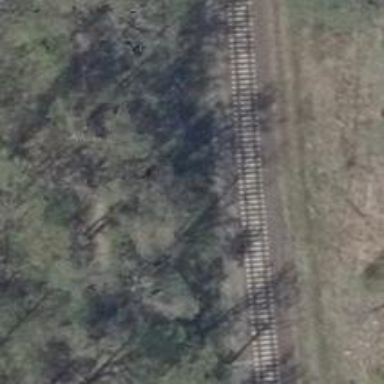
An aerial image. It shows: Railway signal.